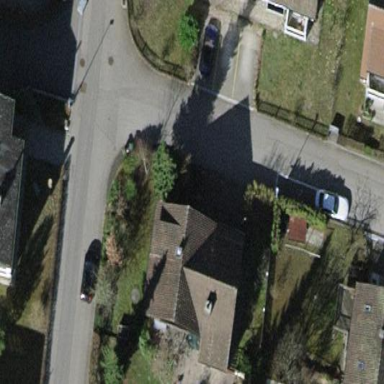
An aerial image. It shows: Detached building.